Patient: sex M, age 47
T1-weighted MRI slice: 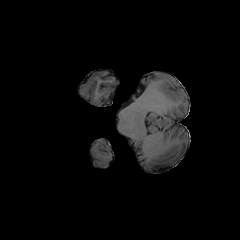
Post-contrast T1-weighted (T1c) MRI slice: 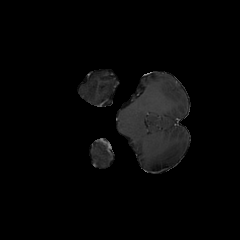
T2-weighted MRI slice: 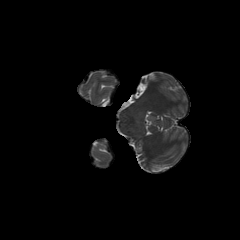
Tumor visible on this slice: no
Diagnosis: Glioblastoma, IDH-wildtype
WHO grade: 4